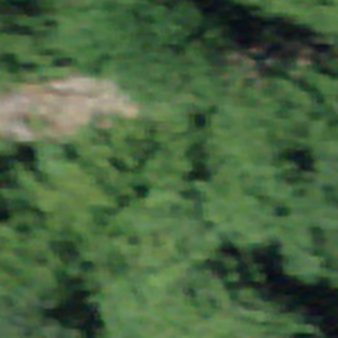
Label: other